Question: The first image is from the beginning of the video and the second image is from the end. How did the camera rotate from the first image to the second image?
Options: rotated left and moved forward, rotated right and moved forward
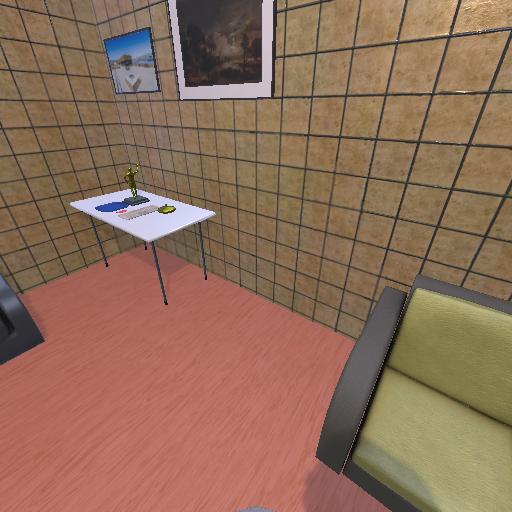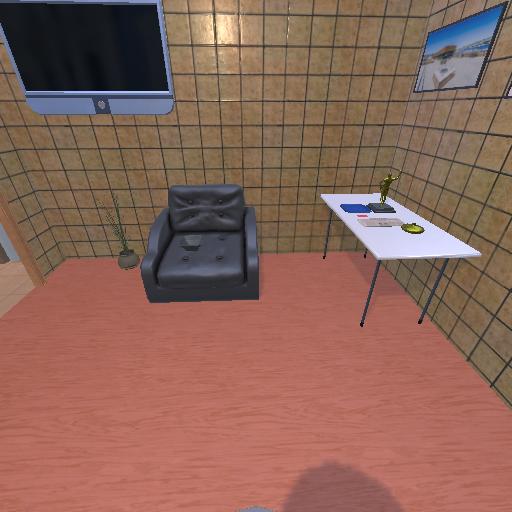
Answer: rotated left and moved forward